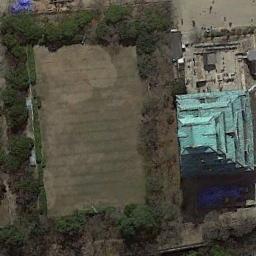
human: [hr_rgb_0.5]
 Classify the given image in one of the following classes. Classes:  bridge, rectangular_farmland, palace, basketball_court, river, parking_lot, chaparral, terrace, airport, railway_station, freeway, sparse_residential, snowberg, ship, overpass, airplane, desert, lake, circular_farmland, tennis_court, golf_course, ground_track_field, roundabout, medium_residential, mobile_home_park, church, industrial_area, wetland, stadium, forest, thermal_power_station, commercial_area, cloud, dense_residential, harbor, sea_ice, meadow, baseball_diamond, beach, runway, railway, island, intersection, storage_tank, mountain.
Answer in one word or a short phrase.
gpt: palace